Interaction volume radius: 5 \u00c5
Interaction volume height: 10 \u00c5
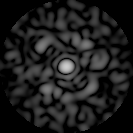
Disorder parameter: 0.8374